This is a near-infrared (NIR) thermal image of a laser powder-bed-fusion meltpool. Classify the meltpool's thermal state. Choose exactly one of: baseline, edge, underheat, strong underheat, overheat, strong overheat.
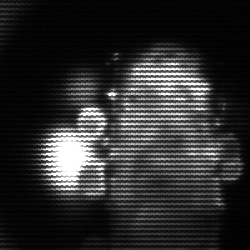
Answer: strong underheat